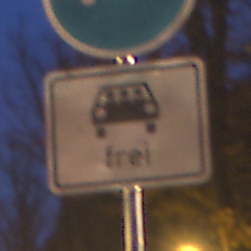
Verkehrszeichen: MehrfachbesetzePersonenkraftwagenFrei
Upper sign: Busssonderstreifen
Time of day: Night
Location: Outdoor (Urban)
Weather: Clear
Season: NotSpecified
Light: Artificial